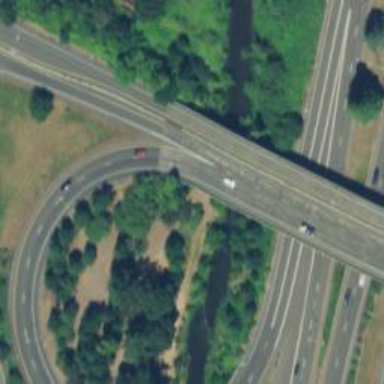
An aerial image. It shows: Bridge crossing over expressway trunk road.